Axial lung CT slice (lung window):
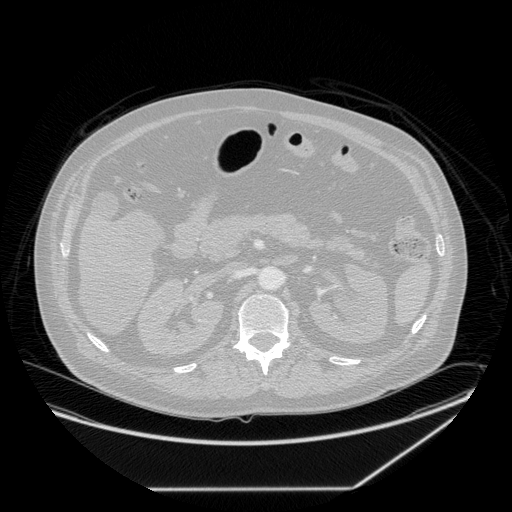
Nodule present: no